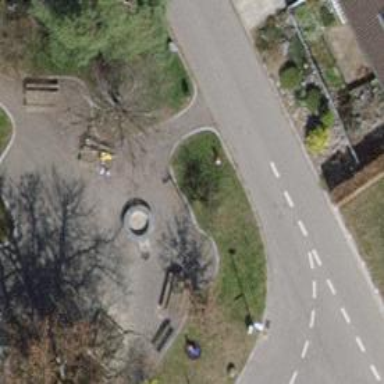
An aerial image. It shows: Brown bench.